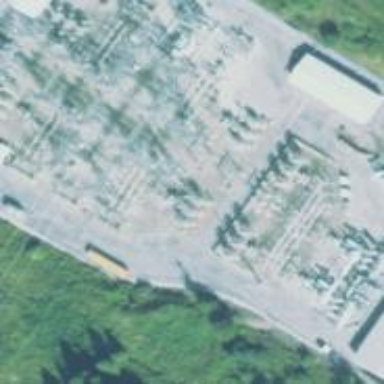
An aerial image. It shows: Distribution level power substation.